Interaction volume radius: 5 \u00c5
Interaction volume height: 40 \u00c5
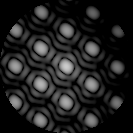
Disorder parameter: 0.01495